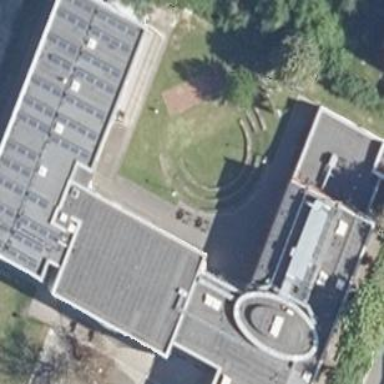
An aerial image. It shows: School building with flat grey roof.